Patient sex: M
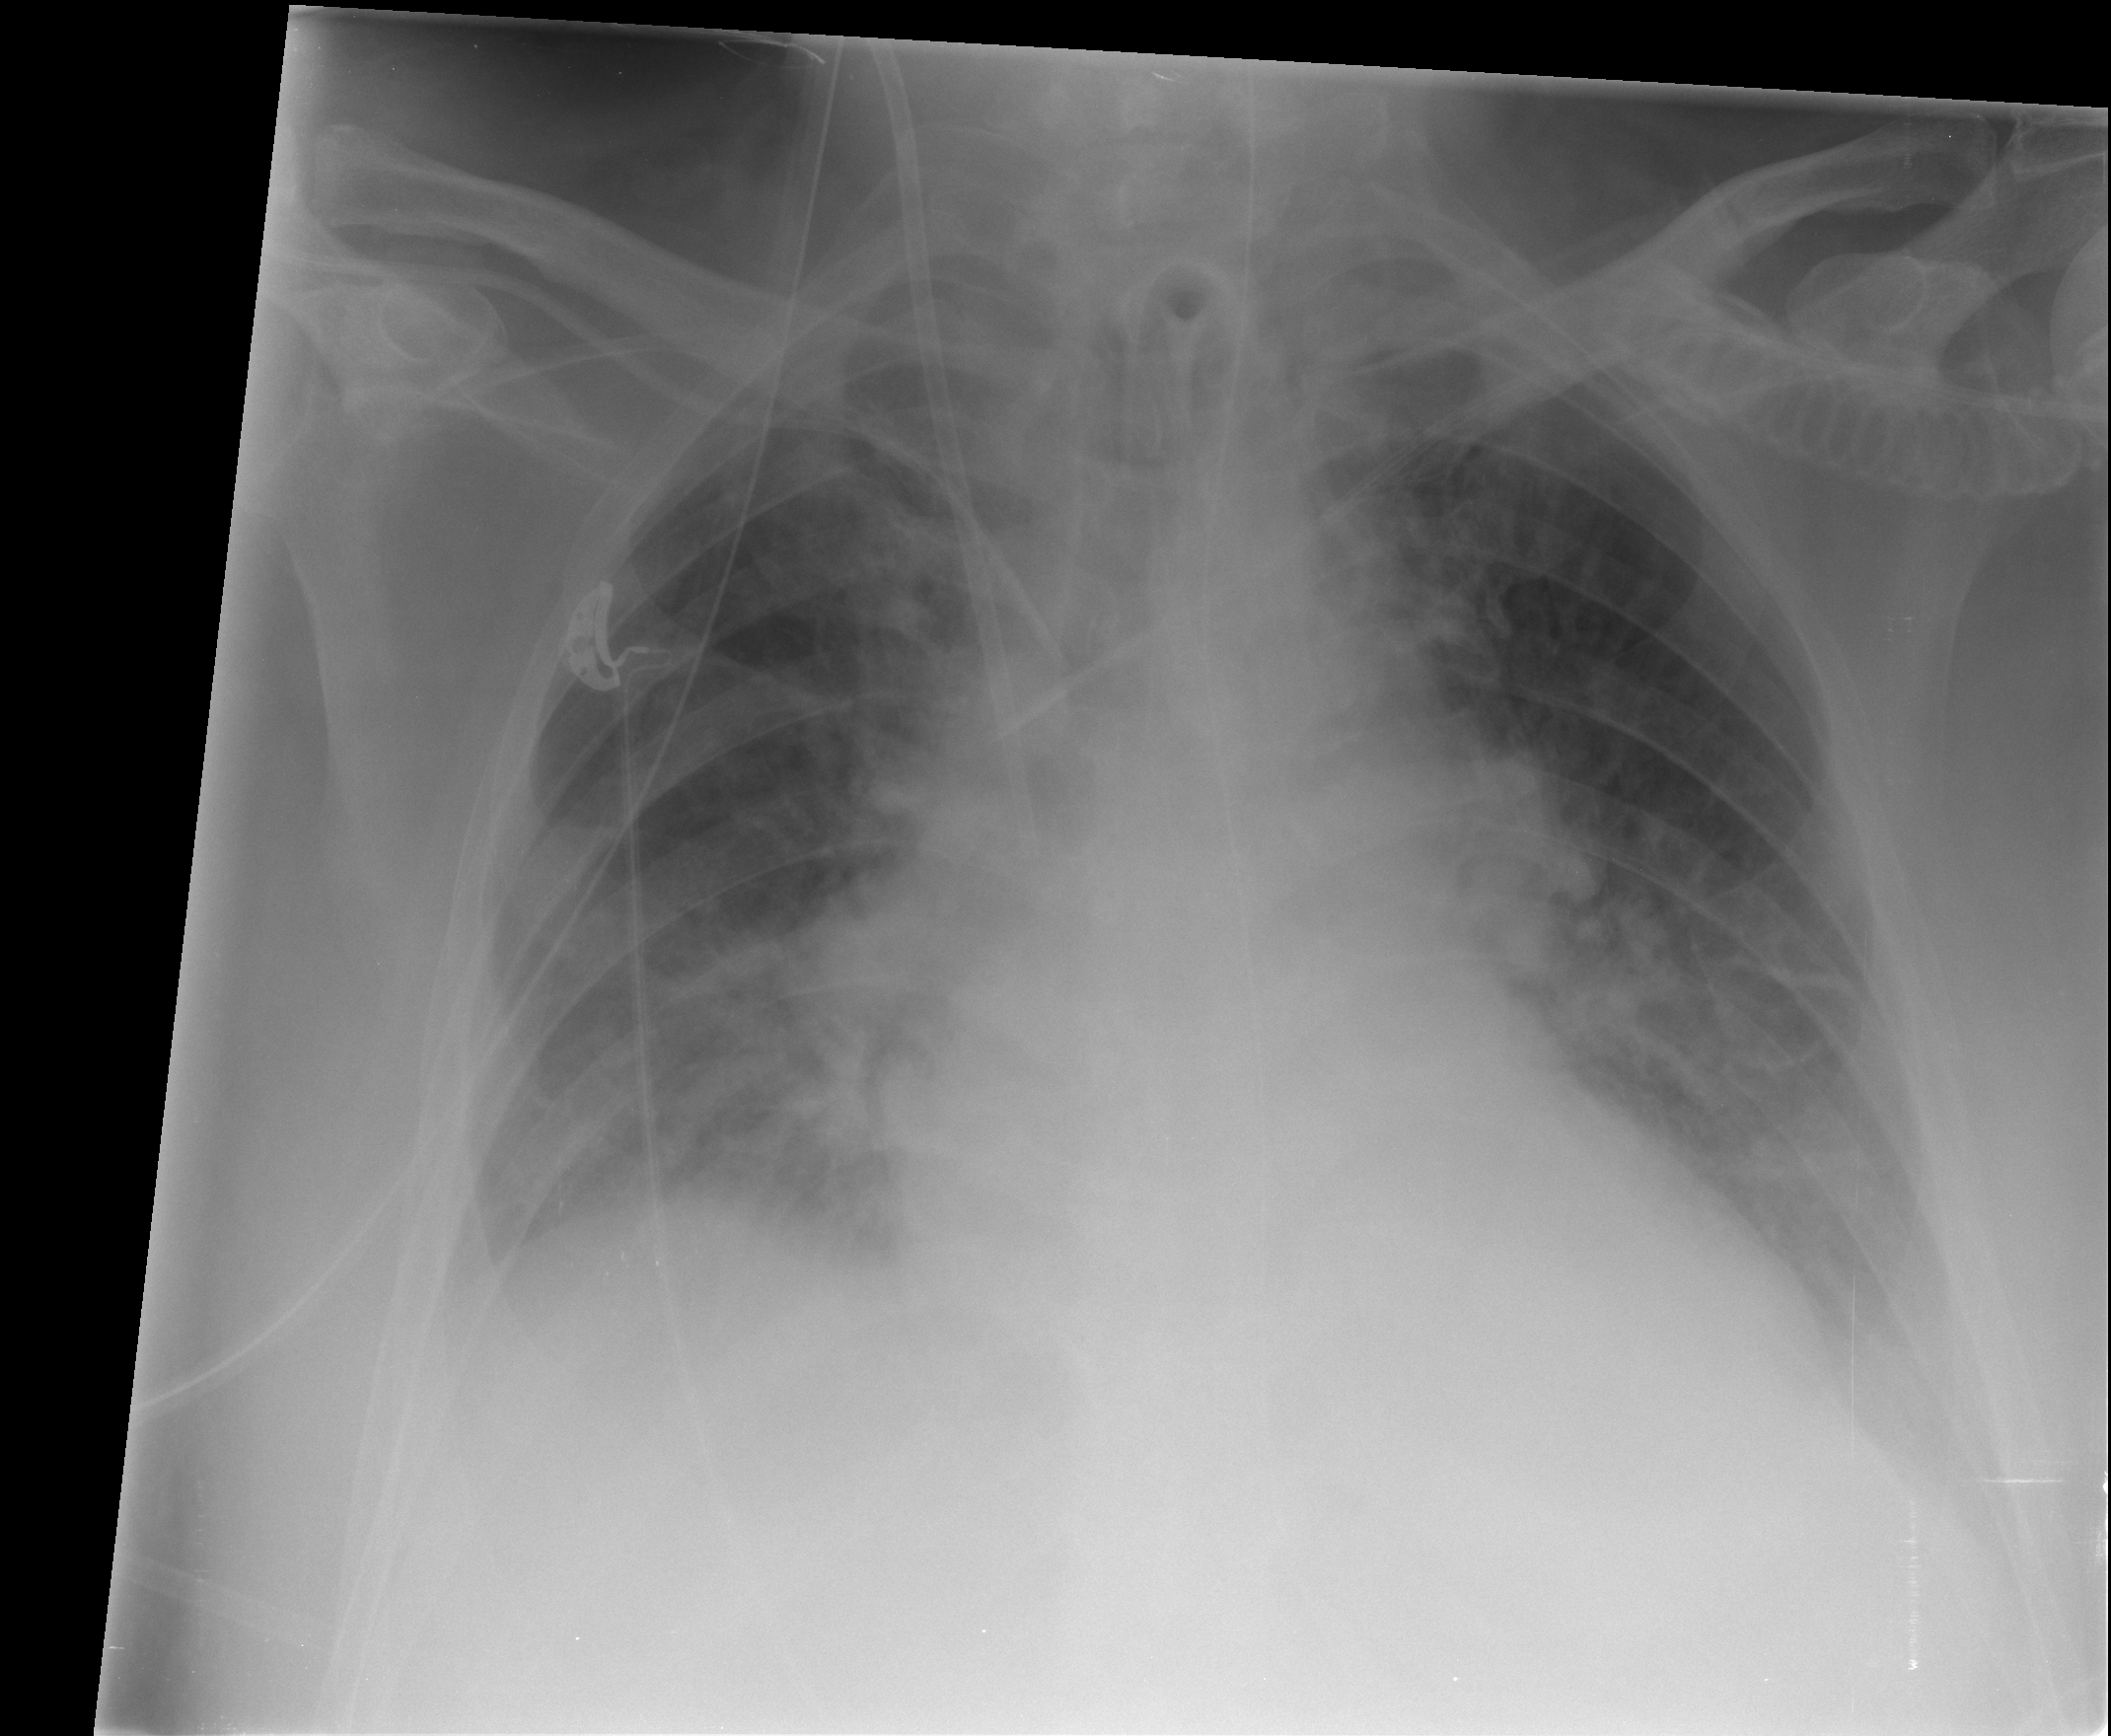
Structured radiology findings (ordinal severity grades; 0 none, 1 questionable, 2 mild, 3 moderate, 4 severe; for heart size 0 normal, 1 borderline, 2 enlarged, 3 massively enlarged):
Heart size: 2
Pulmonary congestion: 3
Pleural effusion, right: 0
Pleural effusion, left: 2
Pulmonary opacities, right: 3
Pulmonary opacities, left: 2
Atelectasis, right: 2
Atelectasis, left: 2